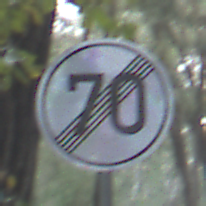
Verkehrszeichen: EndeGeschwindigkeit70
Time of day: SunriseSunset
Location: Outdoor (Nature)
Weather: NotSpecified
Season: Autumn
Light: Natural